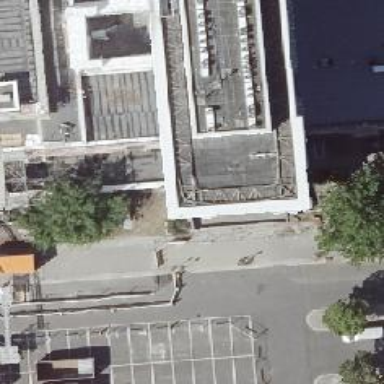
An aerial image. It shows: Footway tunnel passing through building.